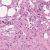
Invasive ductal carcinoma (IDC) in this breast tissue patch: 0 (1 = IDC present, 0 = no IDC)